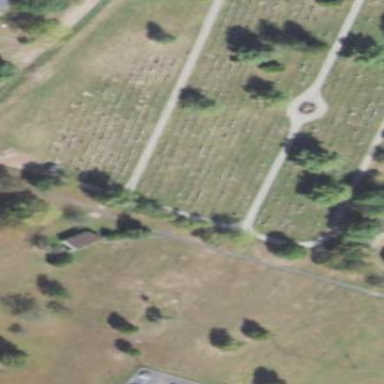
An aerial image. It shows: Cemetery.